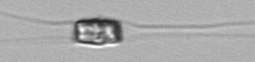
Label: Chaetoceros_similis